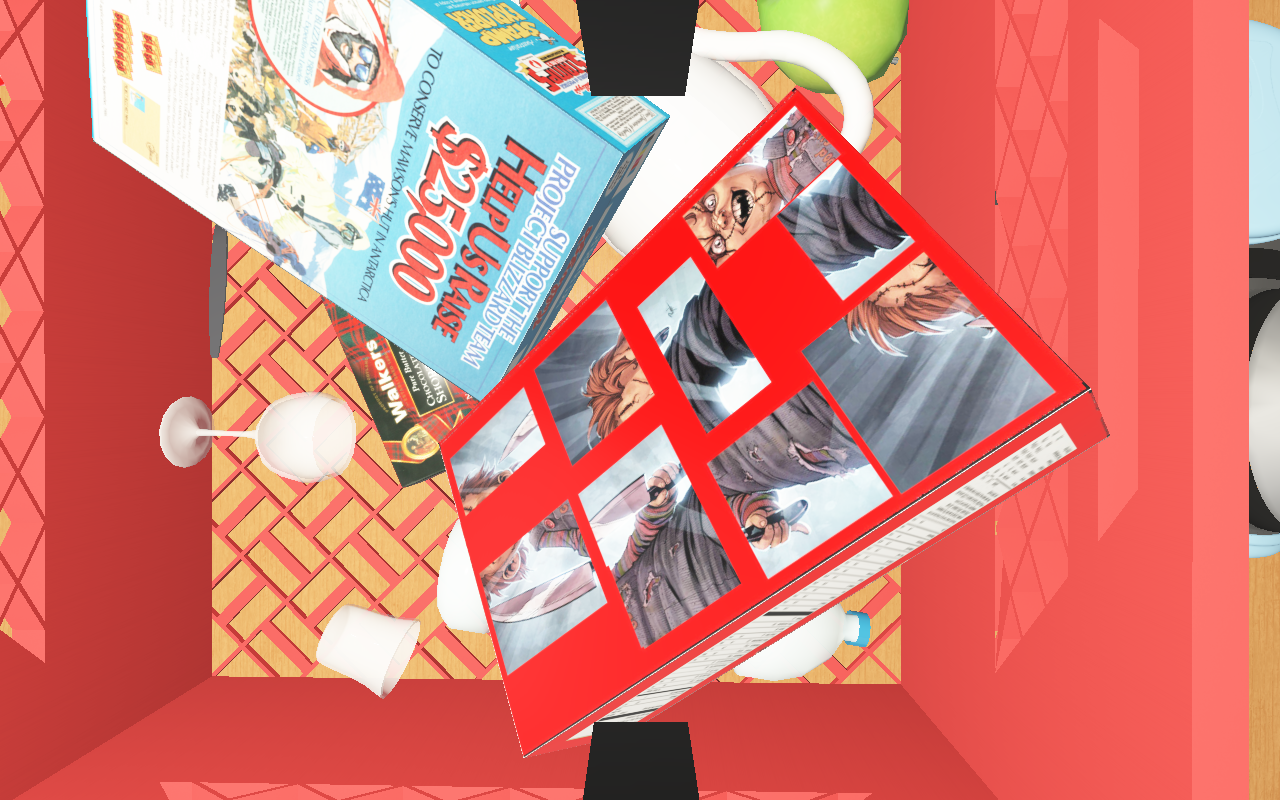
Objects in the scene:
water bottle
apple
orange
plate
cereal box
cereal box